Question: I need to see the translated JSP into the Servlet.
So, within directory, when i tried to open the Java Servlet file, it throws an error.
I have already gone through this <URL>
In fact, I am unable to perform any of the actions on this particular file()
I have attached screenshot for the same.

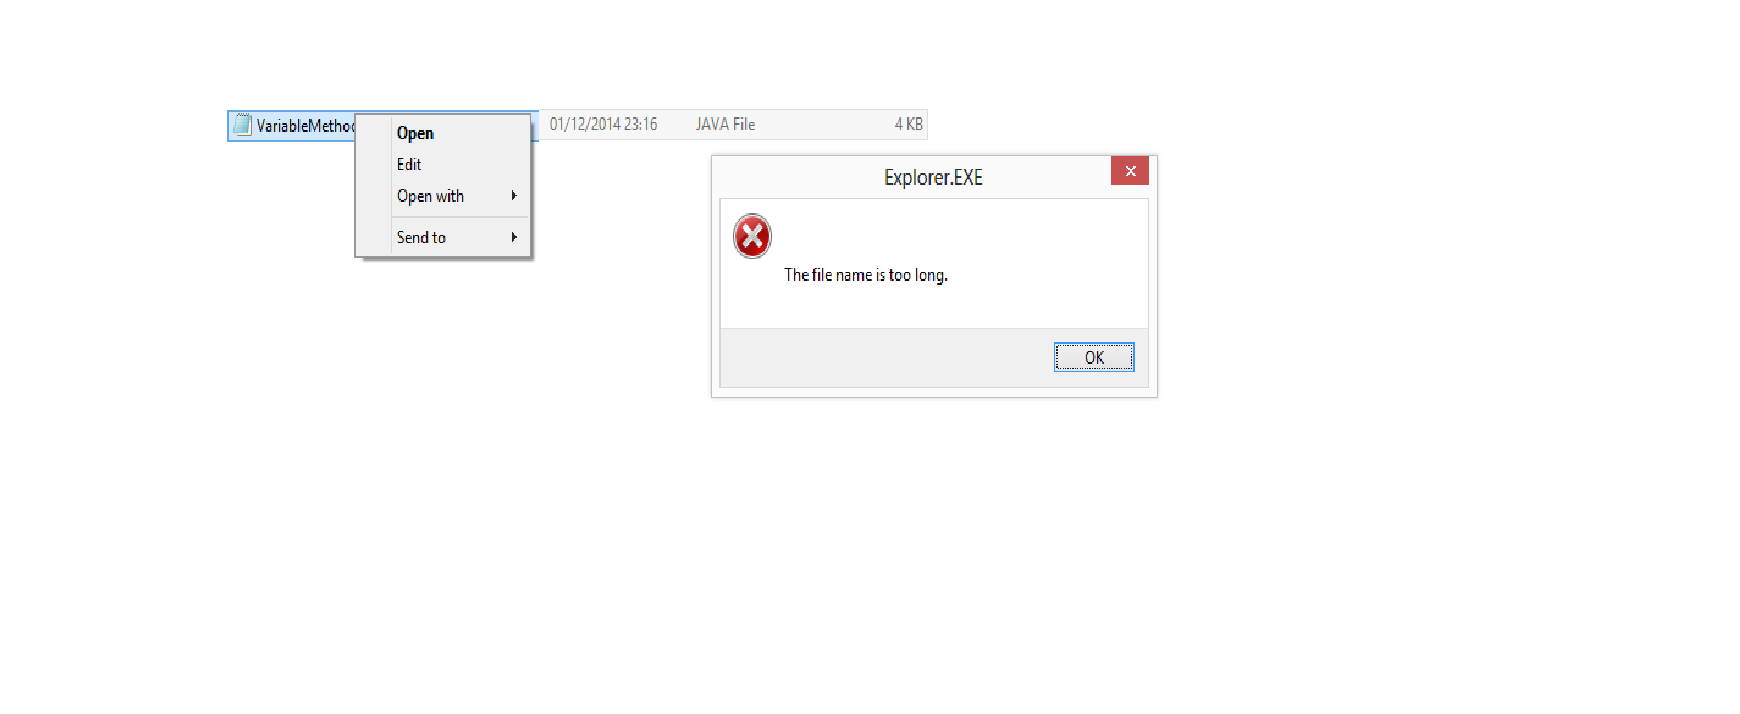
Answer: provides <URL> which have .
'''
Windows supports long file names up to 255 characters in length. Windows also
generates an MS-DOS-compatible (short) file name in 8.3 format to allow MS-DOS-based
or 16-bit Windows-based programs to access the files.
'''
You can read about this on <URL>.
On the many solutions available to solve problem with long file names. You should have look at this post <URL>.
I hope this helps you.